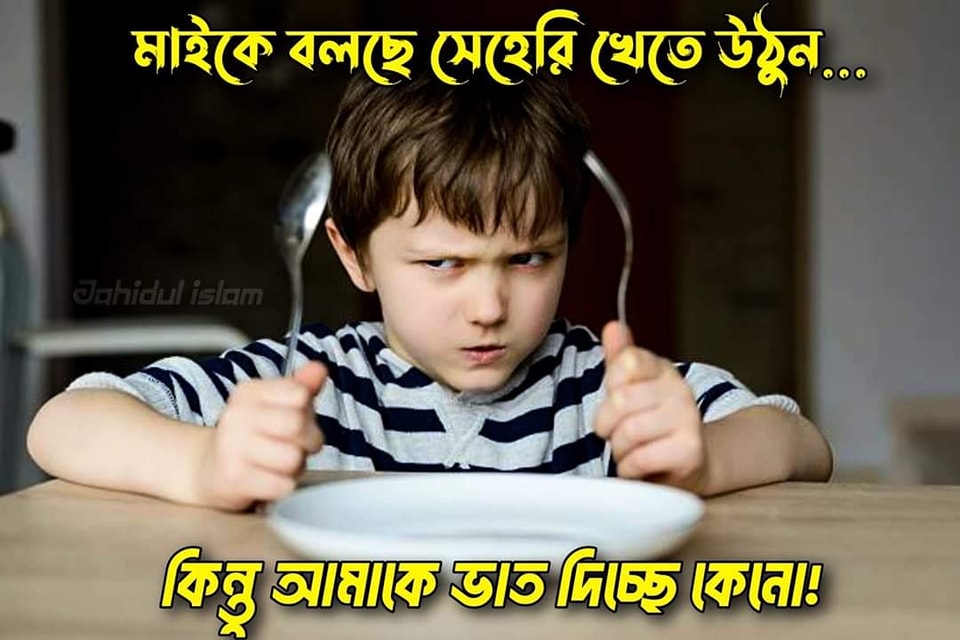
Text: মাইকে বলছে সেহেরি খেতে উঠুন কিন্তু আমাকে ভাত দিচ্ছে কেন
Label: Non Hate